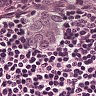
Metastatic tissue present: yes